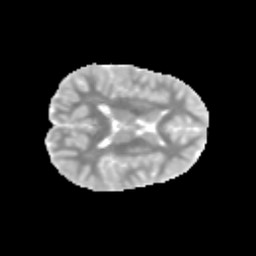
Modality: MD
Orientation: axial
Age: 9
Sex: female
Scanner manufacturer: siemens
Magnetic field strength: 3 T
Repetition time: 3.8 s
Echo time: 0.07 s